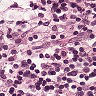
Metastatic tissue present: no